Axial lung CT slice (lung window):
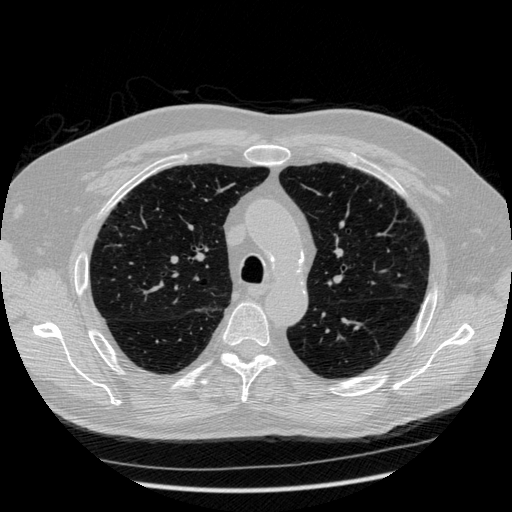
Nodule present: no